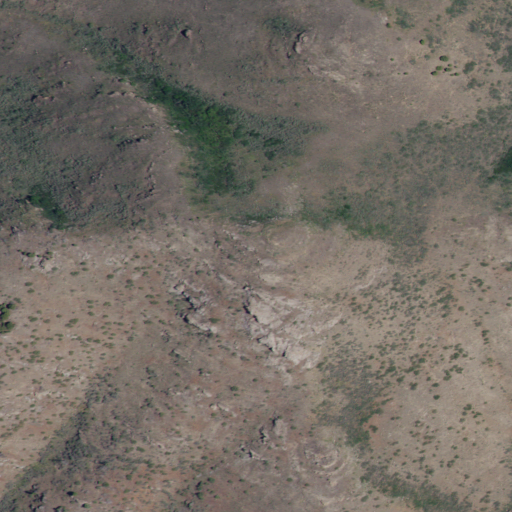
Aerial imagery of mountain in Idaho named Yandell Mountain containing shrub and grassland